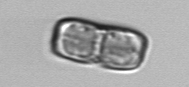
Label: Ephemera